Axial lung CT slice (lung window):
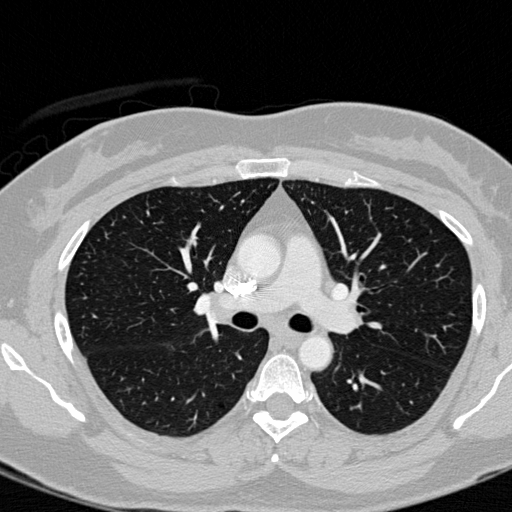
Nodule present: no